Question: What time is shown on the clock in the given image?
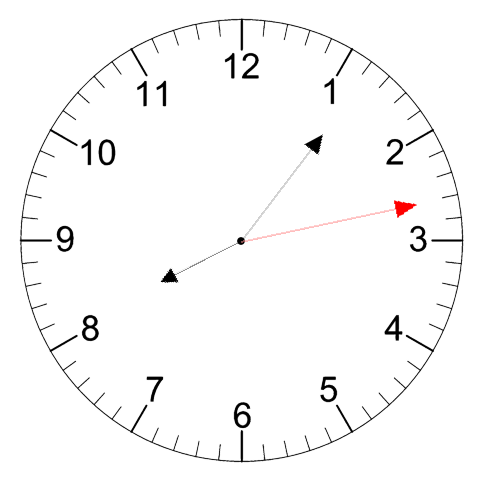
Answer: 08:06:13